Field crop: maize
Growth stage: 2
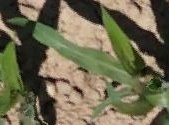
Species: maize